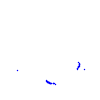
Particle: proton